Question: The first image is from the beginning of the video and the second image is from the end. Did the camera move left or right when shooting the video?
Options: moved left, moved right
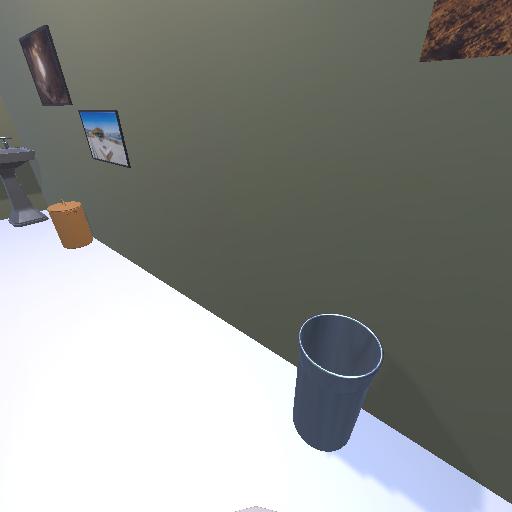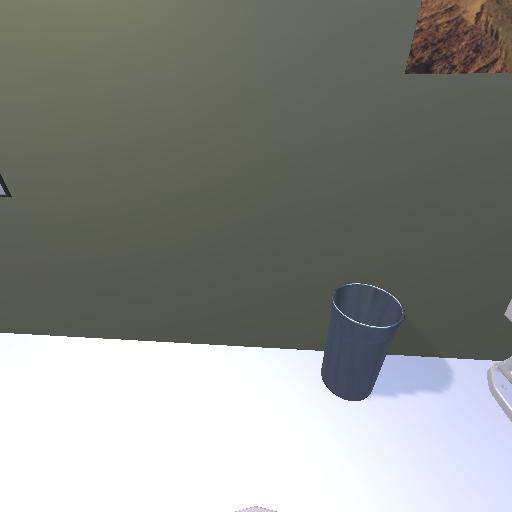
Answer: moved left